Question: i have this sample module
'''
module control(input clk,input [5:0] x, input [6:0] y,
input [7:0] done_gamestate,
output [7:0] gamestateout
);
wire [7:0] connector;
state_ctrl a(clk,x,y,done_gamestate,connector);
datapath_ctrl b(clk,connector,gamestateout);
endmodule
'''
and here is the output waveform
Basically, how can we make module b respond at the first positive edge of the clock? It seems that the output is delay by 1 positive edge cycle.
here is the state_ctrl module
'''
module state_ctrl(input clk,input [5:0] x, input [6:0] y,
input [7:0] done_gamestate,
output reg [7:0] gamestate
);
initial begin
gamestate = 0;
end
always@(posedge clk)
begin
case(done_gamestate)
8'b0000_0001 : gamestate <= 8'b0000_0100; // init -> offsets
8'b0000_0100 : gamestate <= 8'b0000_0010; // offsets -> getcells
8'b0000_0010 : gamestate <= 8'b0001_0000; // getcells -> countcells
8'b0001_0000 : gamestate <= 8'b0000_1000; // countcells -> applyrules
8'b0000_1000 : gamestate <= 8'b0010_0000;
8'b0010_0000 :
begin
if(x==8'd62 && y==8'd126)
gamestate <= 8'b1000_0000;
else
gamestate <= 8'b0000_0100;
end
8'b1000_0000 : gamestate <= 8'b0100_0000; // copy -> delay
8'b0100_0000 : gamestate <= 8'b0000_0100; // delay -> offset
default : begin
gamestate <= 8'b00000000;
$display ("error, check done_gamestate %b",done_gamestate);
end
endcase
end
endmodule
'''
and here is the datapath_ctrl module
'''
module datapath_ctrl(input clk,input [7:0] gamestate,output reg [7:0] gamestateout
);
initial begin
gamestateout = 0;
end
always@(posedge clk)
begin
#1 case(gamestate)
8'b00000001: gamestateout = 8'b00000001; //init
8'b00000010: gamestateout = 8'b00000010; //getcells
8'b00000100: gamestateout = 8'b00000100; //offsets
8'b00001000: gamestateout = 8'b00001000; //applyrules
8'b00010000: gamestateout = 8'b00010000; //countcells
8'b00100000: gamestateout = 8'b00100000; //writecell
8'b01000000: gamestateout = 8'b01000000; //delay
8'b10000000: gamestateout = 8'b10000000; //copy
default : begin
gamestateout = 8'b00000000;
$display ("error, check gamestate %b",gamestate);
end
endcase
end
endmodule
'''
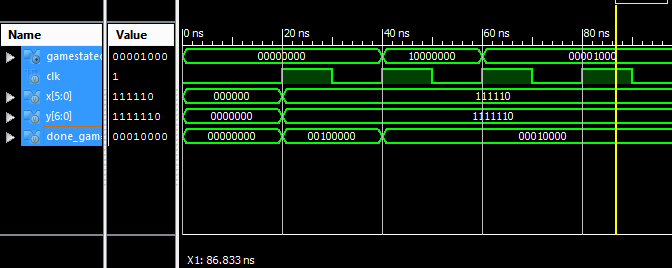
Answer: There is not enough information to say if there is a mistake in the implementation but i am guessing that there is a 1cycle delay because it is synchronous logic. Data changes and it sampled on the next clock edge therefore states appears to change 1 cycle after its input changed.
If you need outputs to change immediately then you must use combinatorial logic.